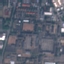
Land use / land cover class: Industrial